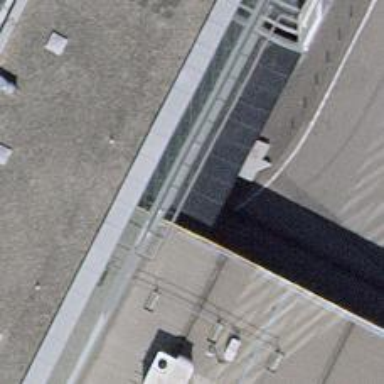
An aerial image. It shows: Paved parking entrance.